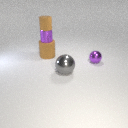
small purple metal sphere to the right of large brown rubber cylinder